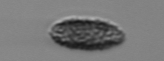
Label: Pseudochattonella_farcimen